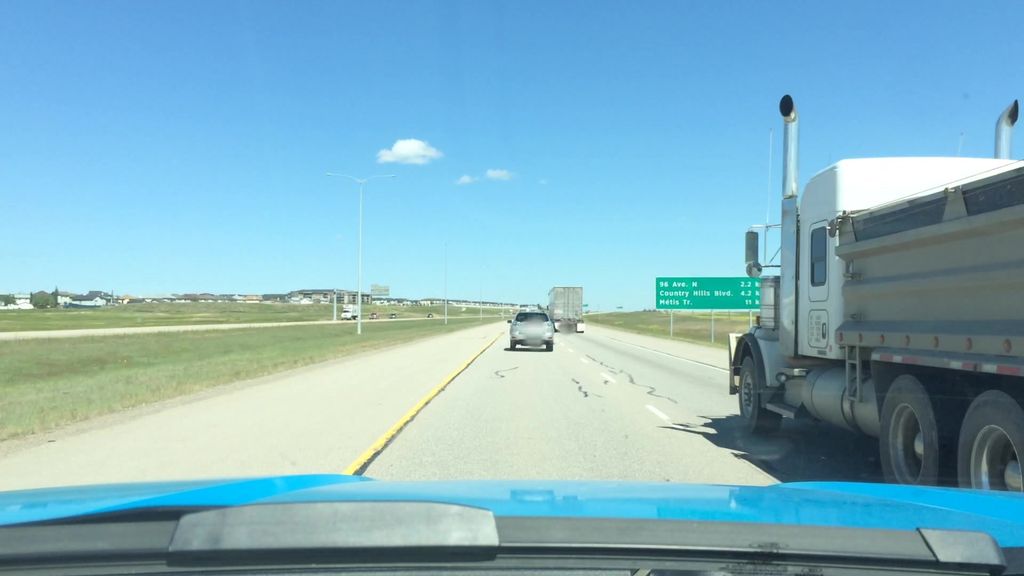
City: calgary